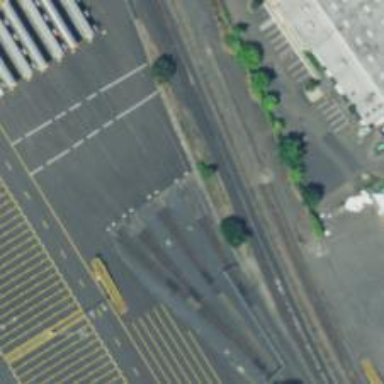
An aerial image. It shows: Railway siding for service.